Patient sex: F
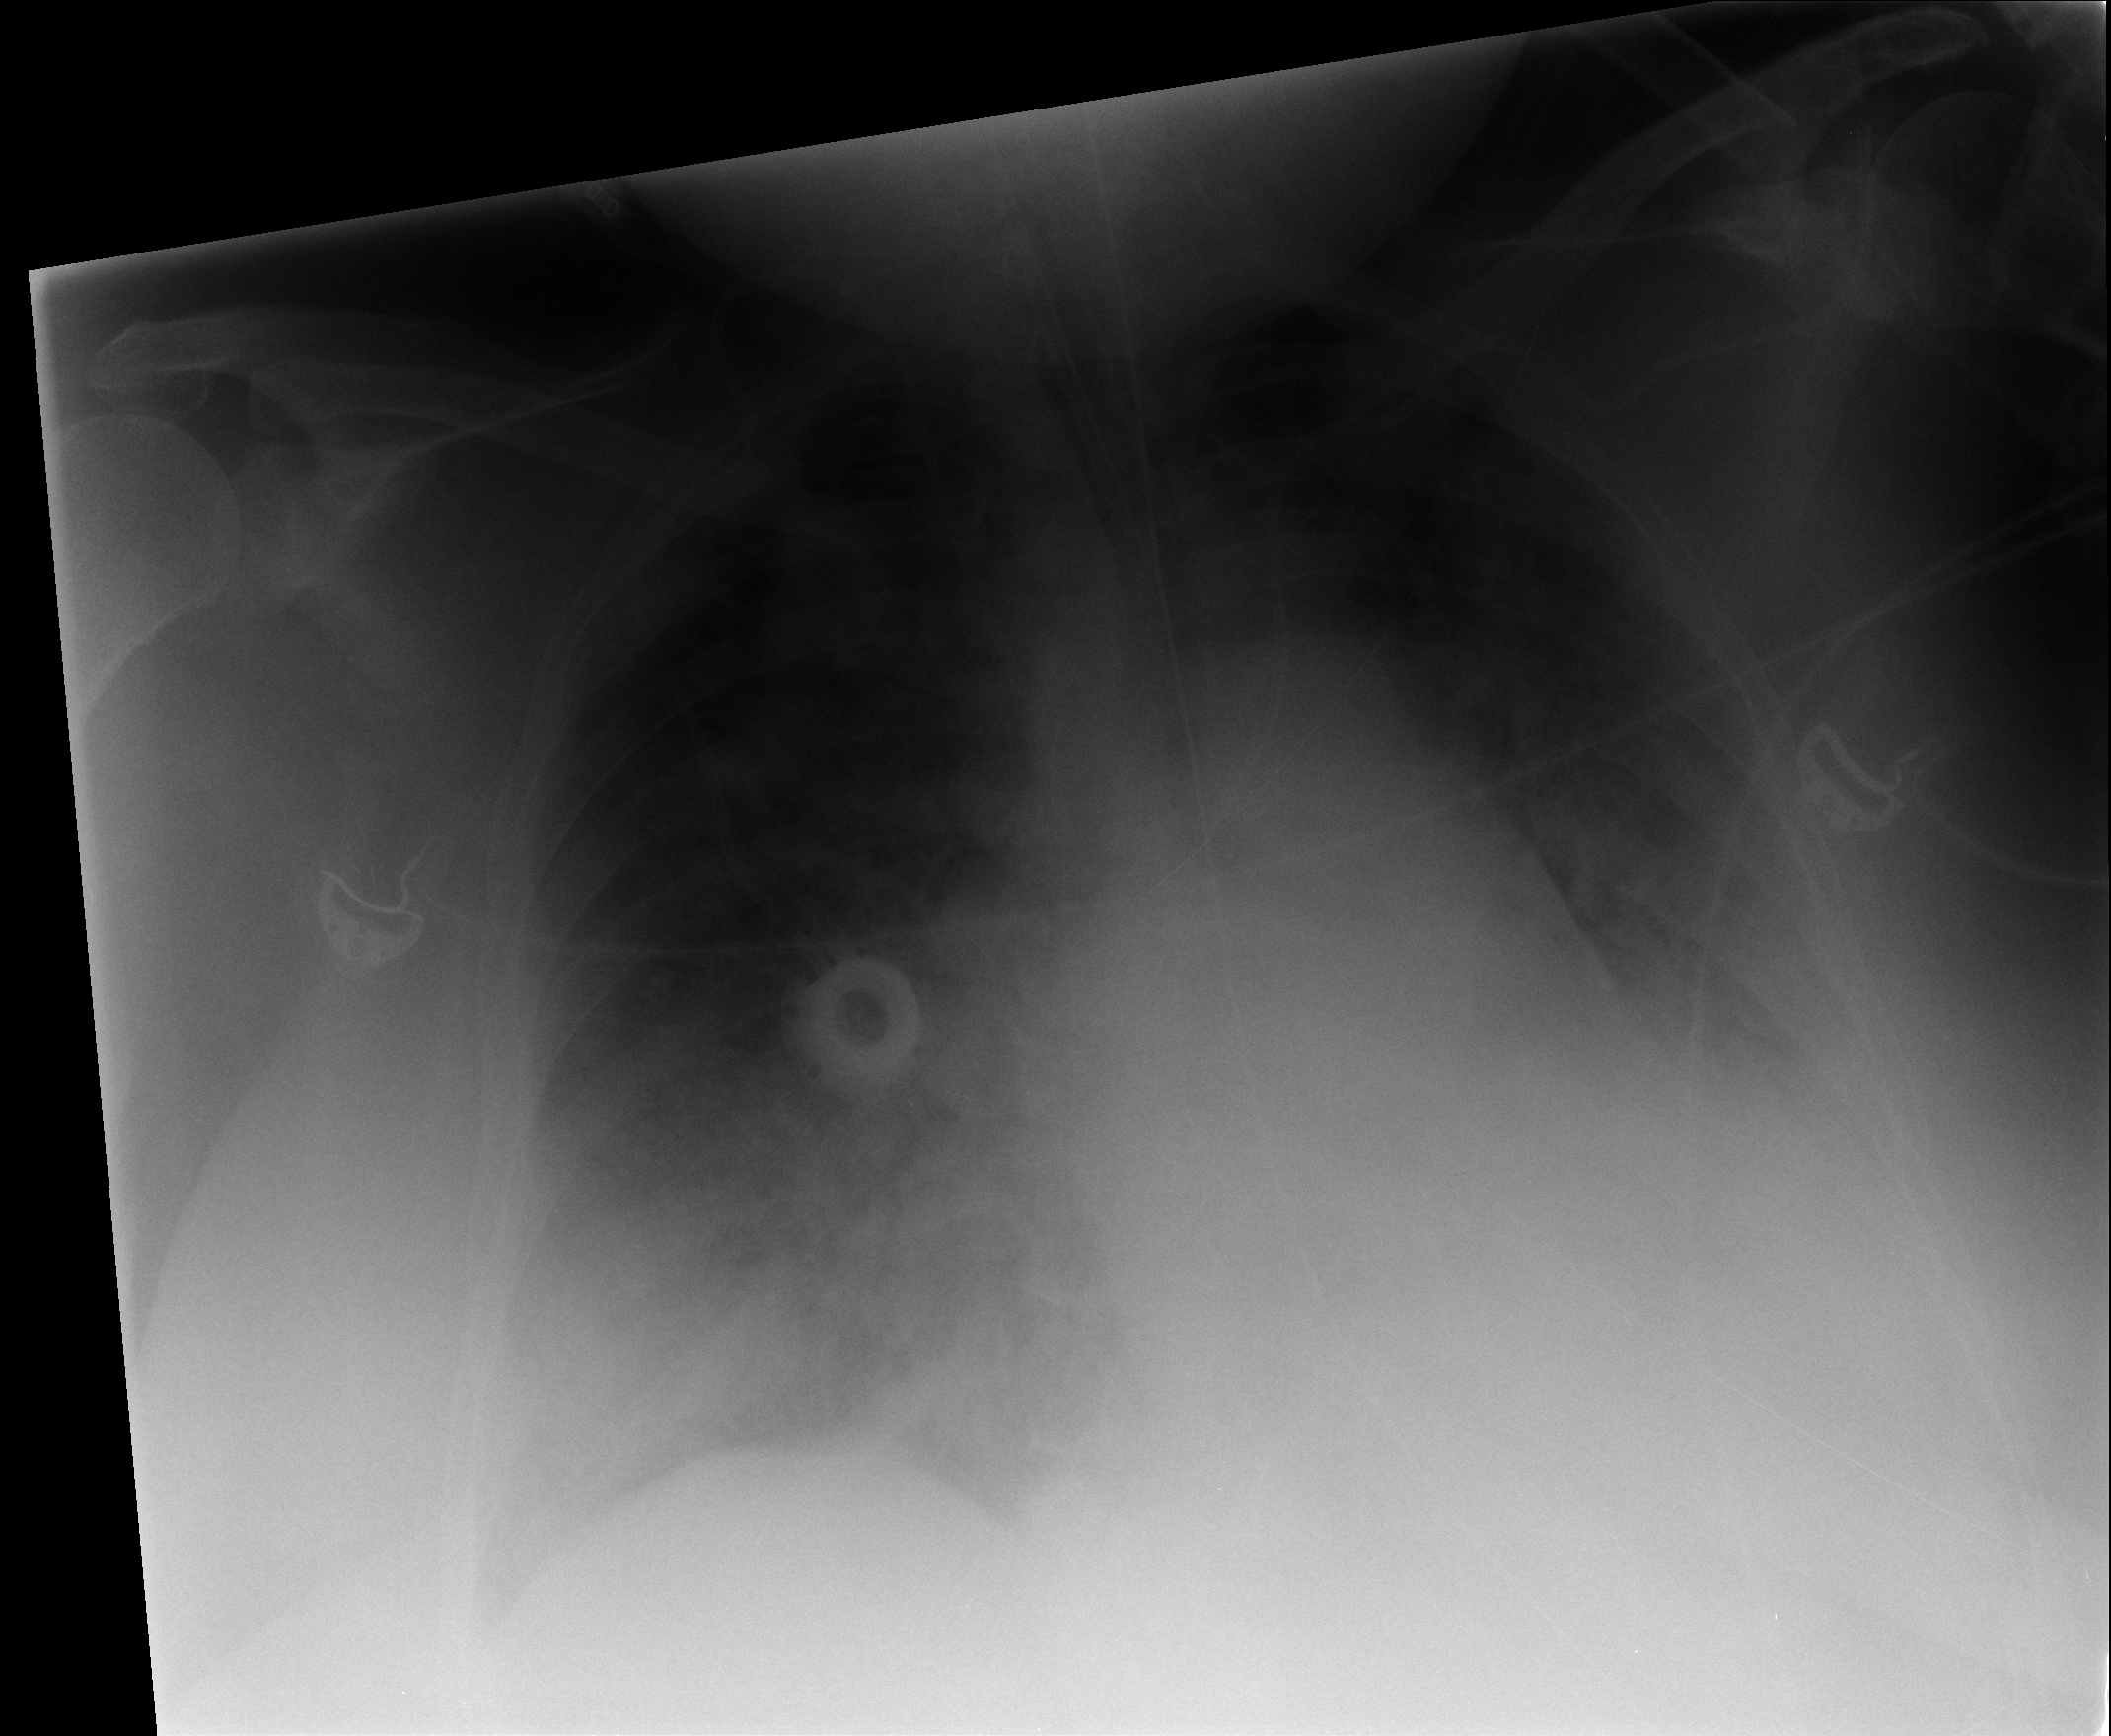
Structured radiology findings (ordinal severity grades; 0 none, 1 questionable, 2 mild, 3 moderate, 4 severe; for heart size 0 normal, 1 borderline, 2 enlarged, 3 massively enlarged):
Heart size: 2
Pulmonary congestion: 0
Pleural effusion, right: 0
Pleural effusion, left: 3
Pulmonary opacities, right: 3
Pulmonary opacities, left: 3
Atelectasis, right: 2
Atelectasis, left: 3